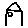
Label: house